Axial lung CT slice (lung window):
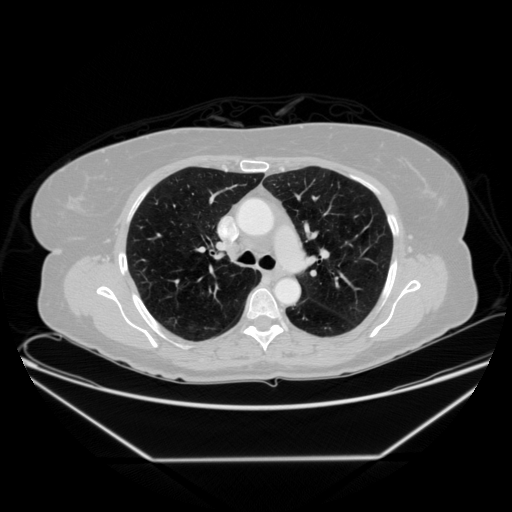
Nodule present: no